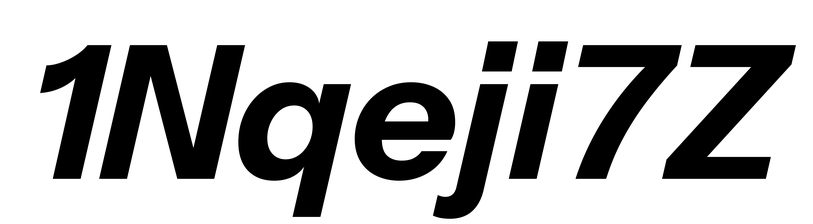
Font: InstrumentSans-Italic_Bold_Italic